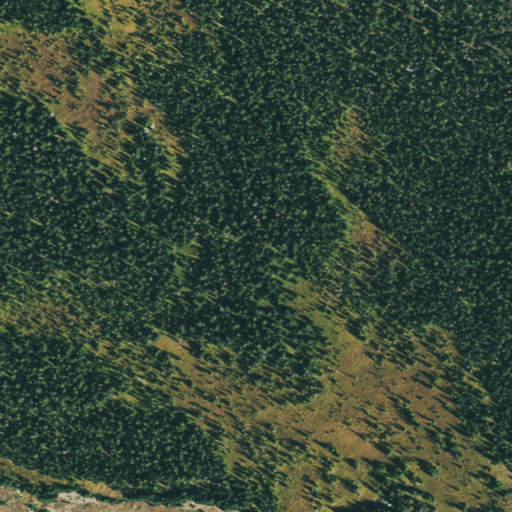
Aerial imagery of ridge(s) in Colorado named Arapaho Moraine containing evergreen forest, woody wetlands, and shrub